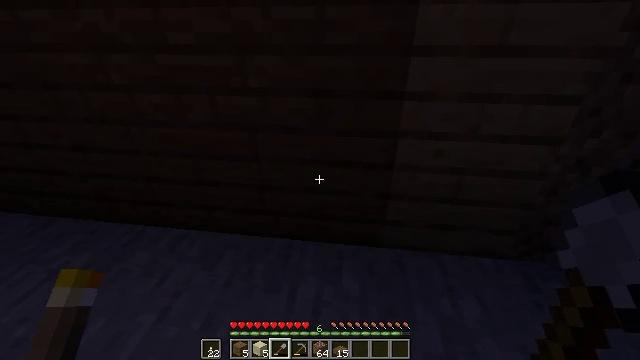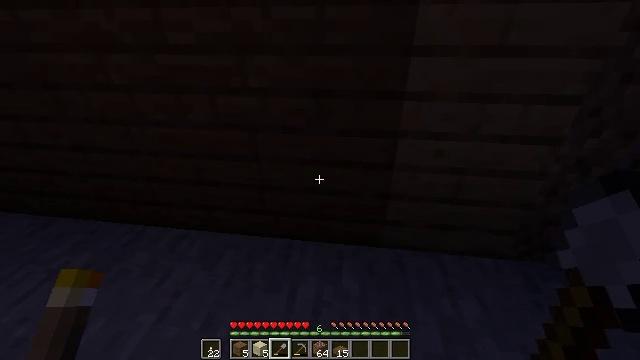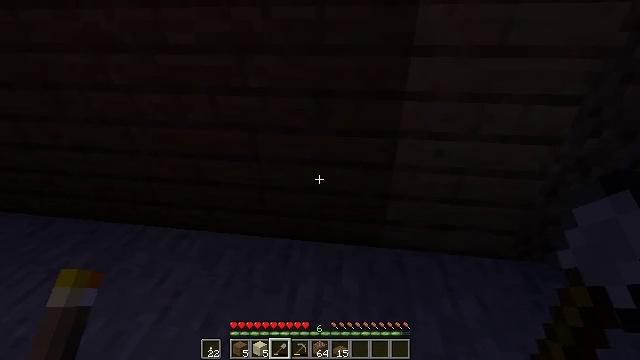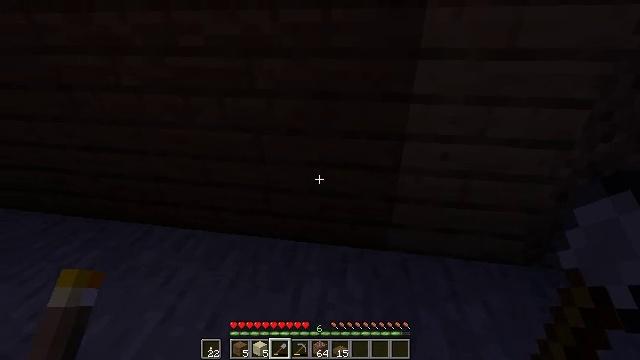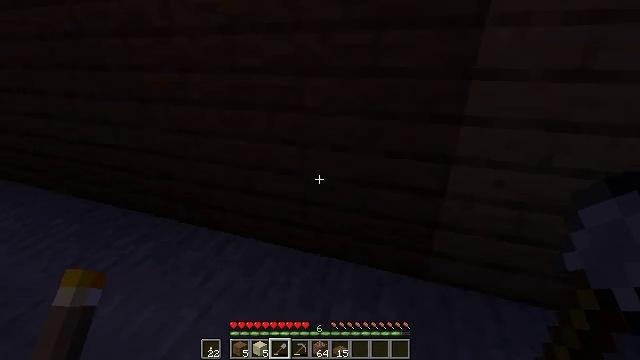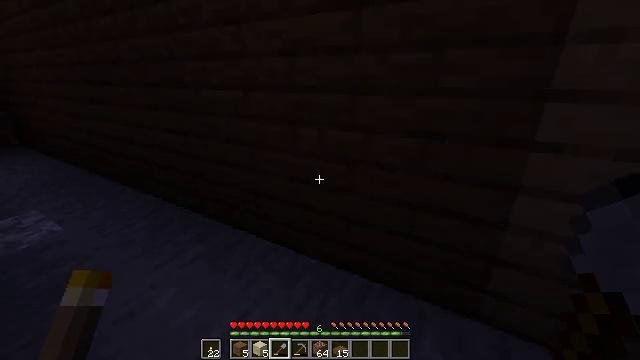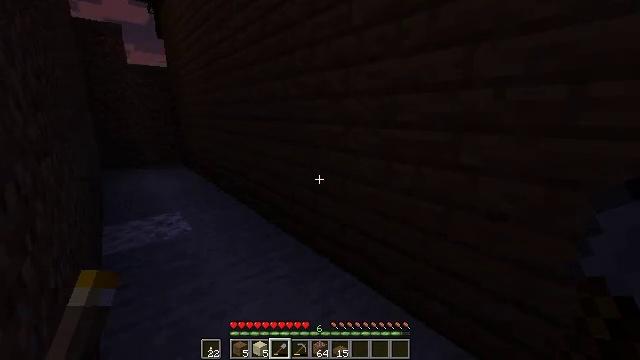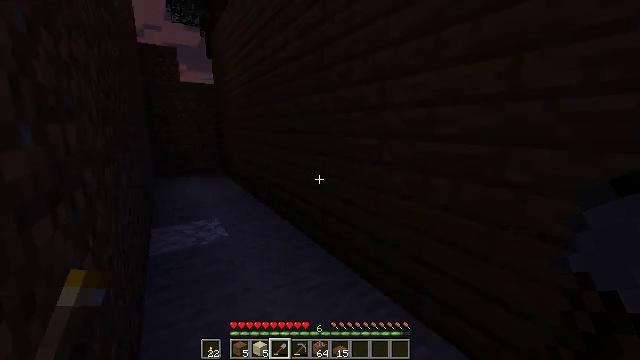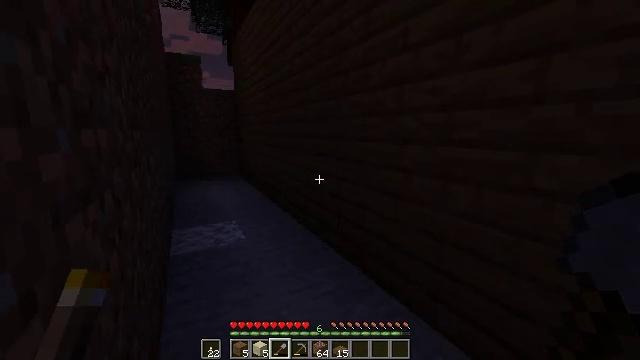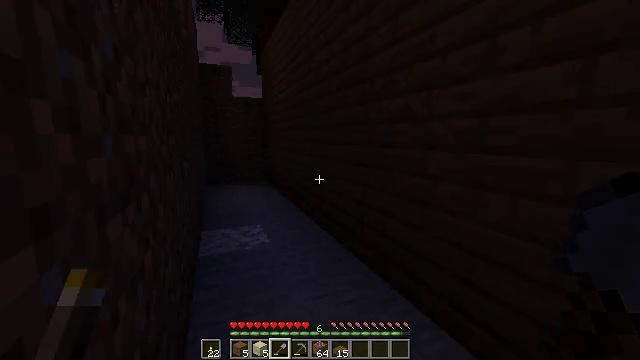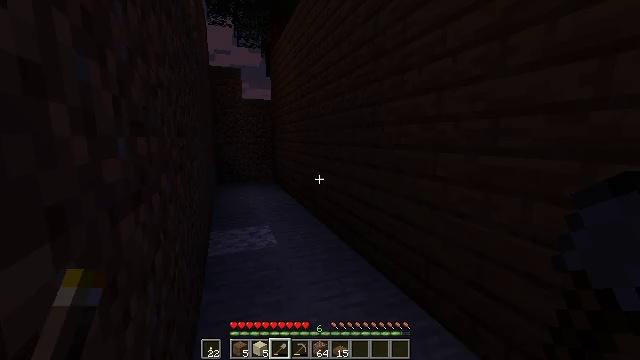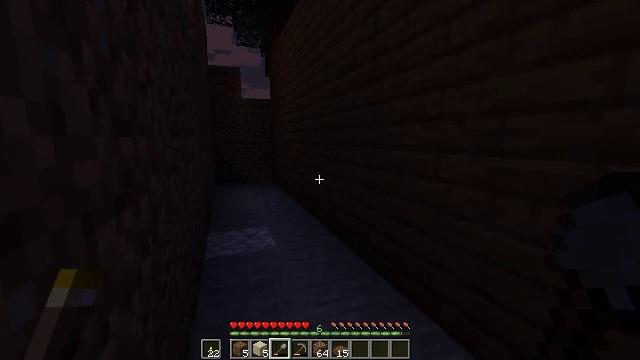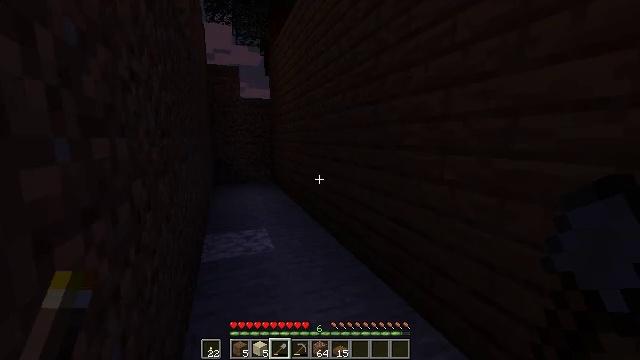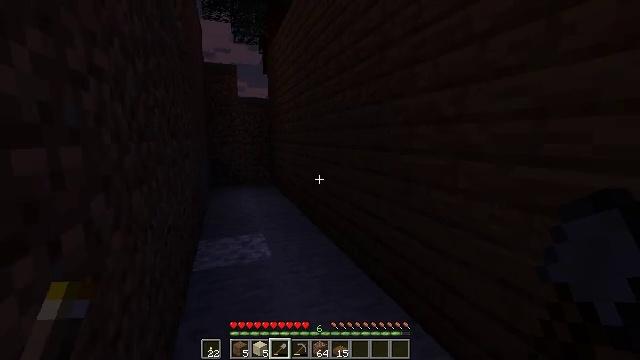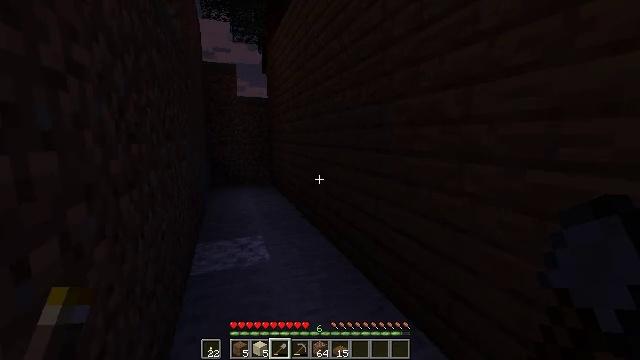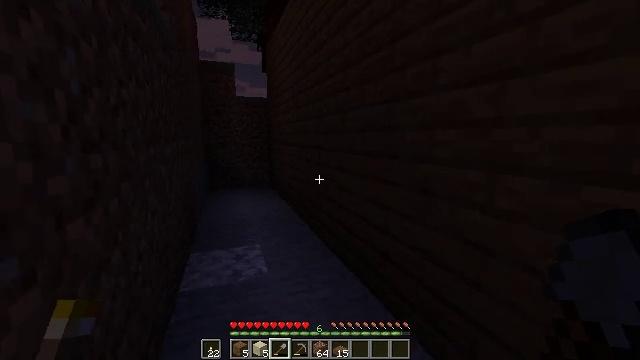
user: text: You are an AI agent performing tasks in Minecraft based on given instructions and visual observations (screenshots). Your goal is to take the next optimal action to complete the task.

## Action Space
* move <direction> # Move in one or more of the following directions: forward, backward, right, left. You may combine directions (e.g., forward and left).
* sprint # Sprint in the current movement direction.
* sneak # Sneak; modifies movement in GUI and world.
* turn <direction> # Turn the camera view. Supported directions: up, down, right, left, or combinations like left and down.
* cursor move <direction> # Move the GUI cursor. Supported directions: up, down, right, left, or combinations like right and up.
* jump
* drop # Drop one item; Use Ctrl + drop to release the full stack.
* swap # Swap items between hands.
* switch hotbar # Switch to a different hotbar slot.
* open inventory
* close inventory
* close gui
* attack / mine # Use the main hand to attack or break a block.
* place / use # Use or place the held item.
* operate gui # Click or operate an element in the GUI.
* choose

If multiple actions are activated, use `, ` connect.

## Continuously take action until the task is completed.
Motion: motion action
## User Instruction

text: Break spruce planks from a structure.
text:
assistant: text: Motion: no_op
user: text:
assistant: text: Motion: no_op
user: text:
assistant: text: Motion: turn left
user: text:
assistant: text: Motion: turn left and up
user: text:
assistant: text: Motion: turn left and up
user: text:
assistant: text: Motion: turn left and up
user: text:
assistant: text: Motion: turn left and up
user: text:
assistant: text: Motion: turn left and up
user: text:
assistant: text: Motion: turn left and up
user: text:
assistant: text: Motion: turn left
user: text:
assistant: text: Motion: move forward
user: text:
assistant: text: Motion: move forward
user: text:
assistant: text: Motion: move forward
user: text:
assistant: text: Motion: move forward
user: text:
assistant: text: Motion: move forward
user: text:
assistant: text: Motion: move forward
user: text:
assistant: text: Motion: move forward, turn right
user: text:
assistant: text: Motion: move forward, turn right
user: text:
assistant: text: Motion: move forward, turn right
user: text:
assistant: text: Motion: turn right
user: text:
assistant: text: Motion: turn right
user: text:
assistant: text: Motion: turn right
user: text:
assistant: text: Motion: turn right
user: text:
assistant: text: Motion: turn right
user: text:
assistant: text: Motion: turn right
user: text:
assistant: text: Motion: turn right
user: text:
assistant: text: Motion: turn right
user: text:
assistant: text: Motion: turn right
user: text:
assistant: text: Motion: turn right
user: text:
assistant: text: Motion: turn right